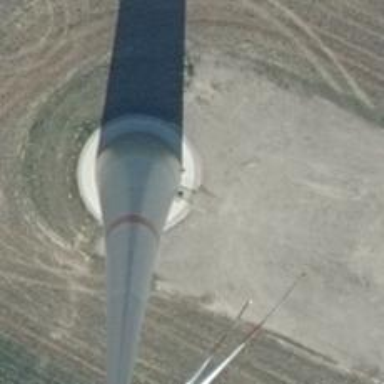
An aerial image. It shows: Wind generator powered by wind turbine.